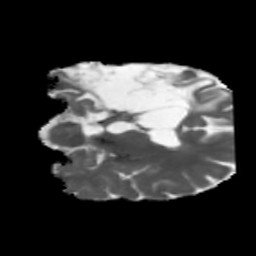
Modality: MD
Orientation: coronal
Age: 40
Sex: male
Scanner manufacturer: siemens
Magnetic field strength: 3 T
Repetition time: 5.47 s
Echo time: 0.0854 s